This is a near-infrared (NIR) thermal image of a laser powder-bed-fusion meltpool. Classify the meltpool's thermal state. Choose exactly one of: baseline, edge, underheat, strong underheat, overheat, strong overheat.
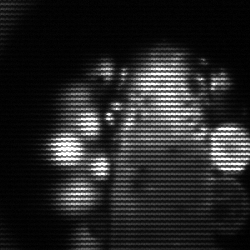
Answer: baseline